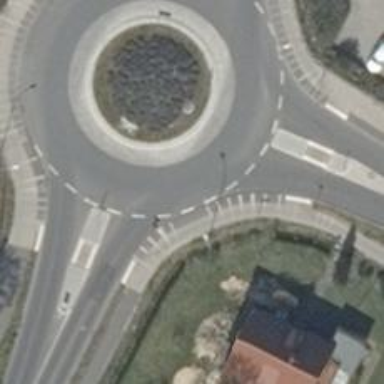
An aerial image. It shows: Secondary road with asphalt surface leading to roundabout.